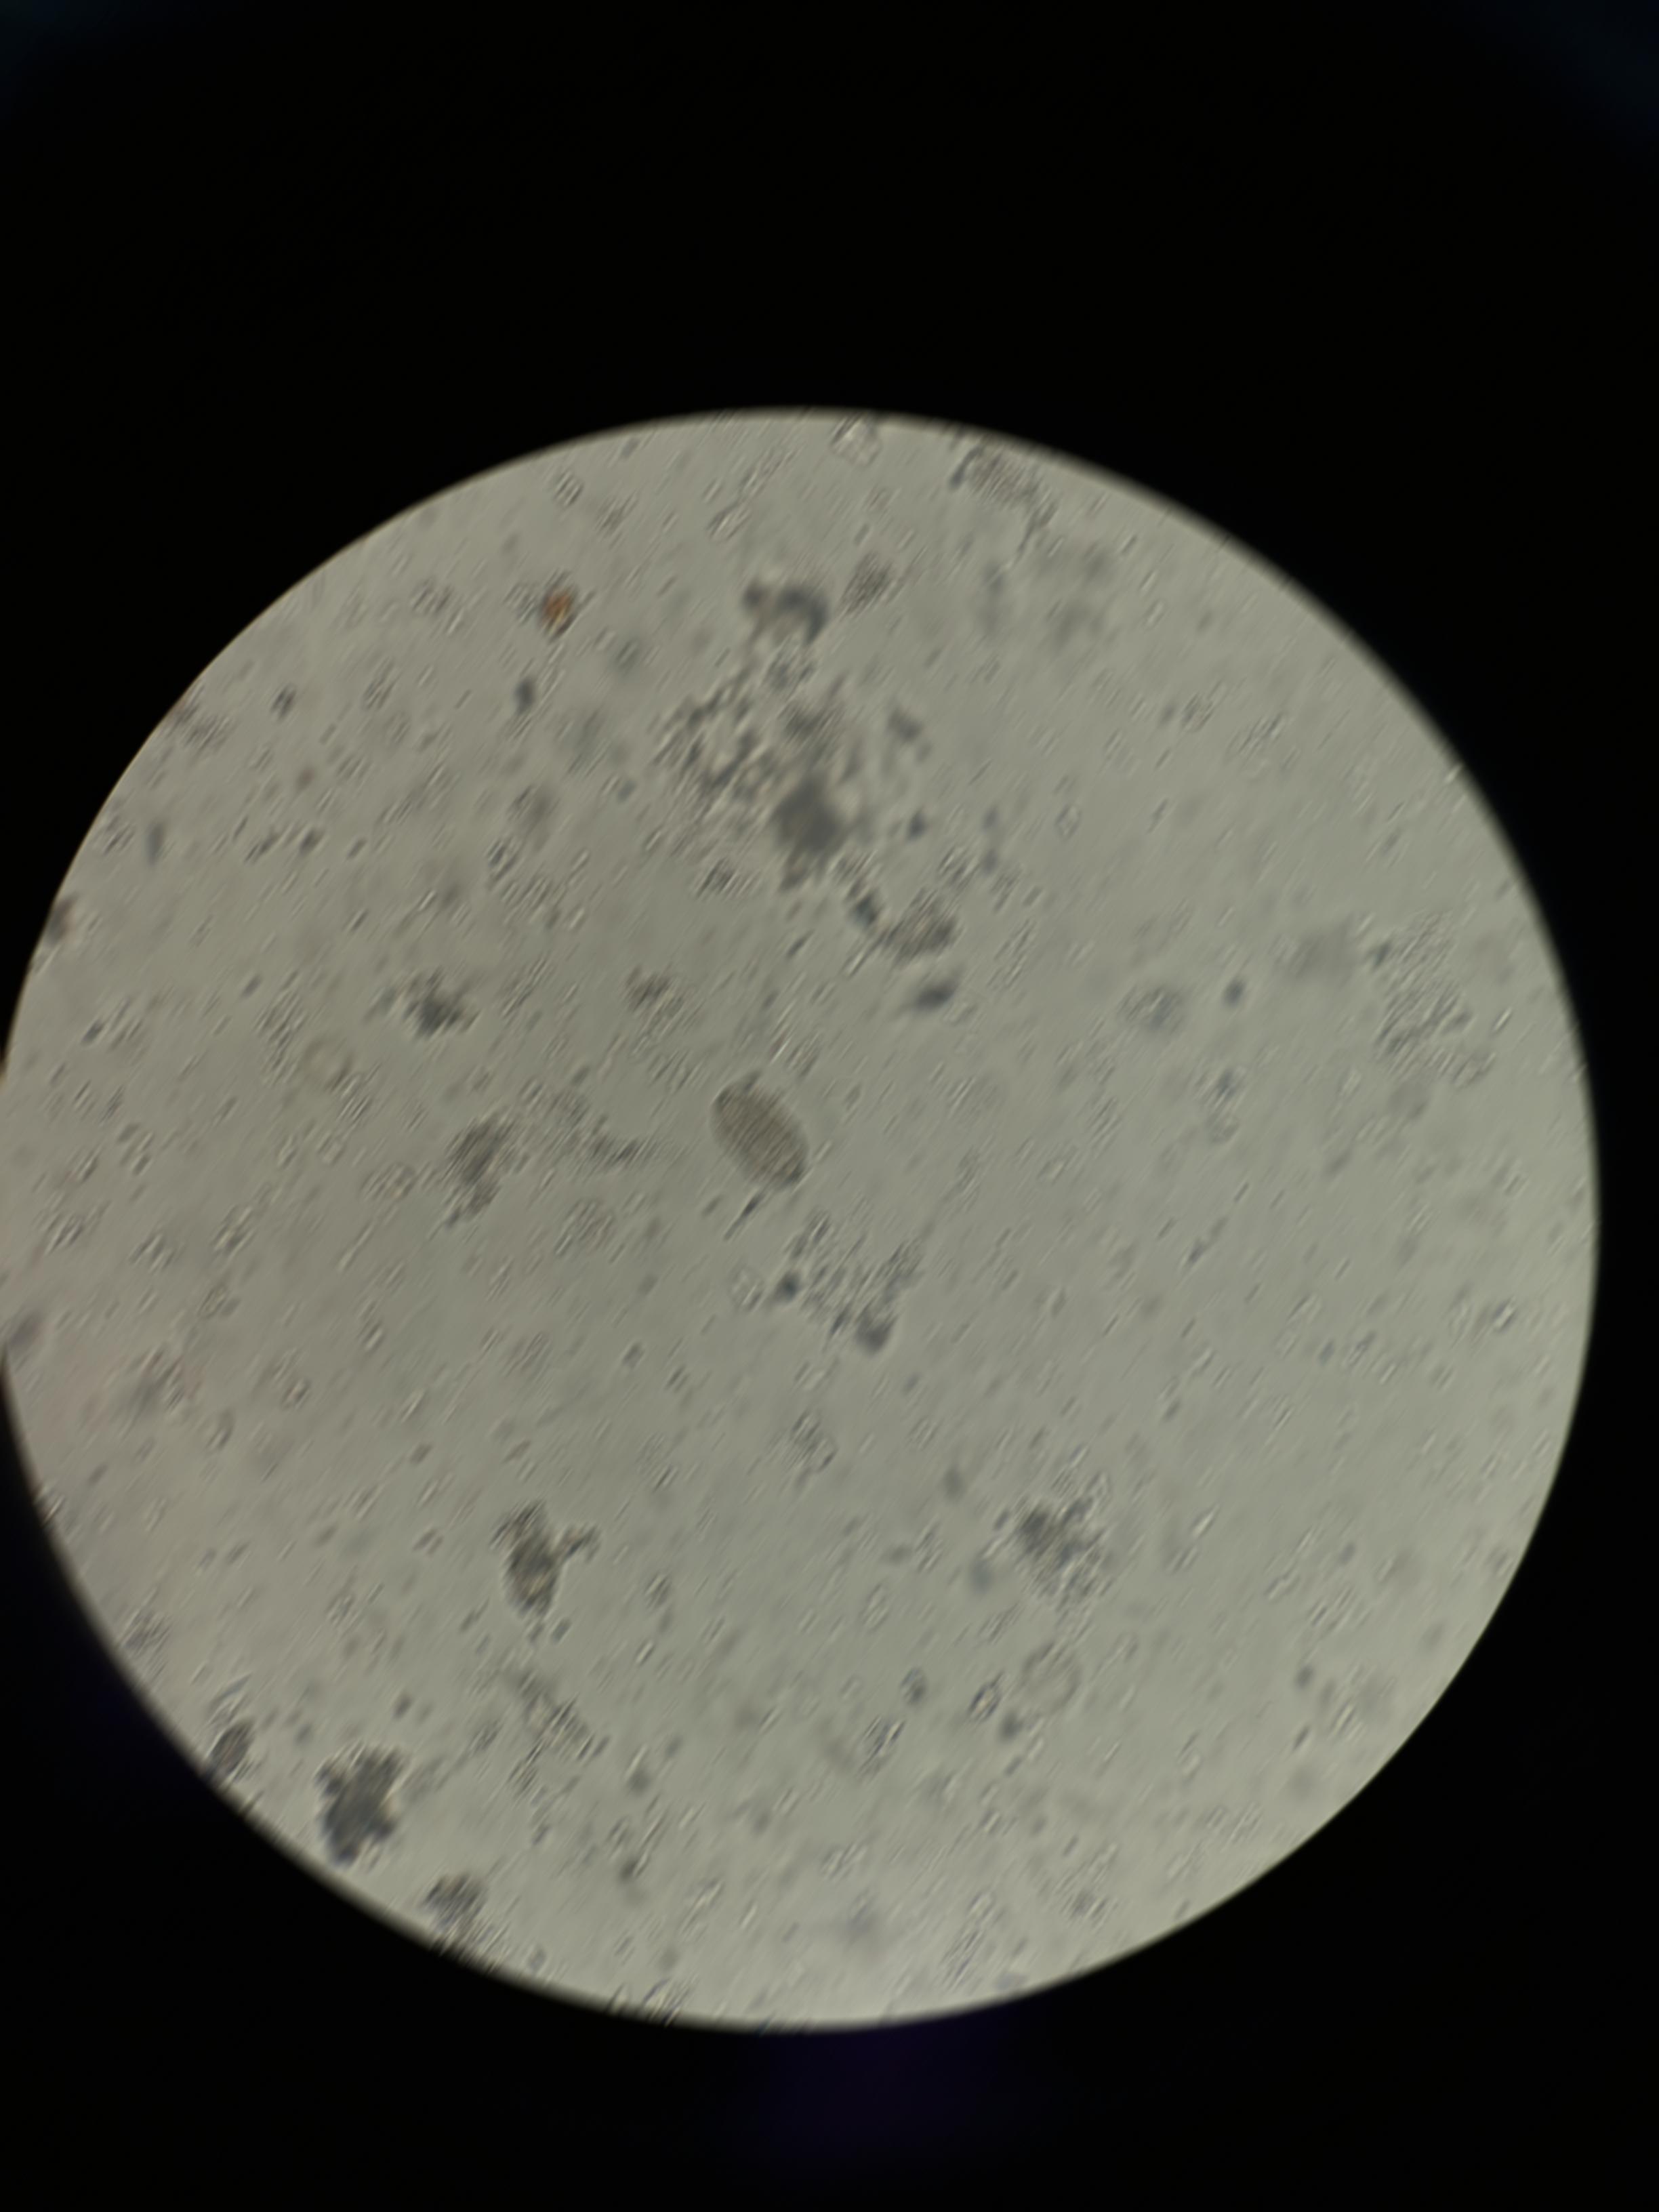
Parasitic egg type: Capillaria philippinensis